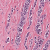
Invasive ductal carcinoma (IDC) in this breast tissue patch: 1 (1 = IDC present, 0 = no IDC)